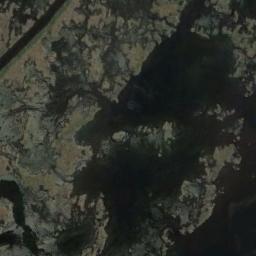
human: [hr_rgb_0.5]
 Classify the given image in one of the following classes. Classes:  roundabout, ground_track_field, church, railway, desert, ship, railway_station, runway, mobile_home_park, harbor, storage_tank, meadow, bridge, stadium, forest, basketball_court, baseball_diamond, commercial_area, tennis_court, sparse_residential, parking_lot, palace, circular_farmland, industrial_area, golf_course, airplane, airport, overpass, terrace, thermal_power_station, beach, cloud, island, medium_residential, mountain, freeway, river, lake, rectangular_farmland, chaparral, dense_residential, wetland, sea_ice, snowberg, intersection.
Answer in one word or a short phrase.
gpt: wetland